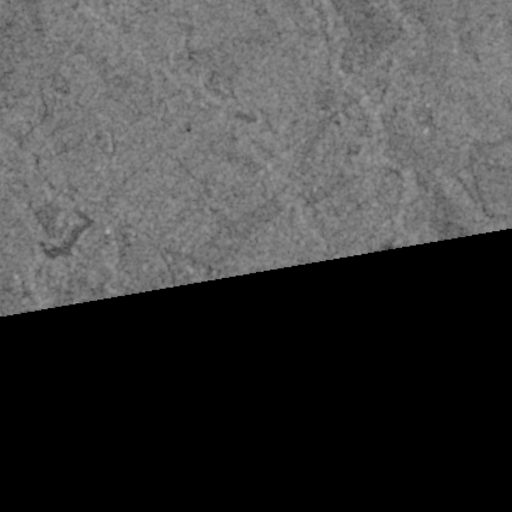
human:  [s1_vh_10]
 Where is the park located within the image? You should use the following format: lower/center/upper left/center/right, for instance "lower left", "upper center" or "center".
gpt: The park is located in the upper right of the image.
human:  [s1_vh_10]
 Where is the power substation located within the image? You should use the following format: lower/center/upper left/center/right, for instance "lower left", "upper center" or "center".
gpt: The power substation is located in the center left of the image.
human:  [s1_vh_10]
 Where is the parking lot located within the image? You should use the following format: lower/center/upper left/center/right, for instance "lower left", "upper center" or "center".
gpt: There is no parking lot in the image.

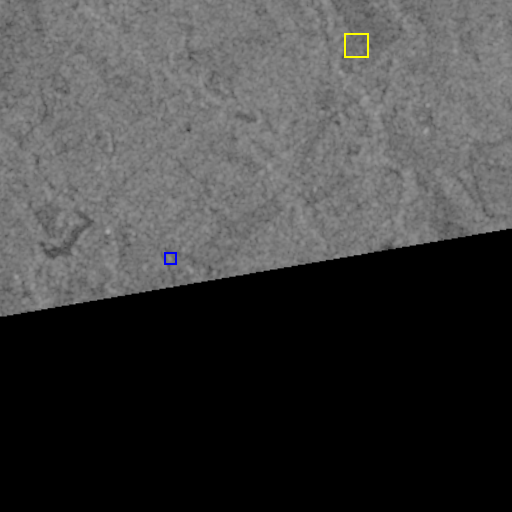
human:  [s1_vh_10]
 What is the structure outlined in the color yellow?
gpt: The structure outlined in yellow is a park.
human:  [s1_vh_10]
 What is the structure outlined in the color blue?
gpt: The structure outlined in blue is a power substation.
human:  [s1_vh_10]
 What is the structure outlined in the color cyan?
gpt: There is no cyan outline.